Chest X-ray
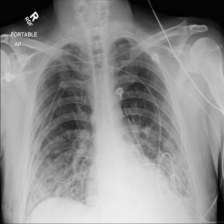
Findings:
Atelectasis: negative
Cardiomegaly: negative
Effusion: positive
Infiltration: positive
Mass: negative
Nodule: negative
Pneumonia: negative
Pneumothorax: negative
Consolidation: negative
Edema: negative
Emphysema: negative
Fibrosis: negative
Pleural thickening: negative
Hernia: negative